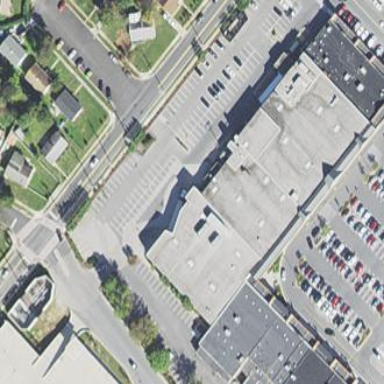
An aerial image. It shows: Retail building.